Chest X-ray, PA view. Patient: 30 years old, sex M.
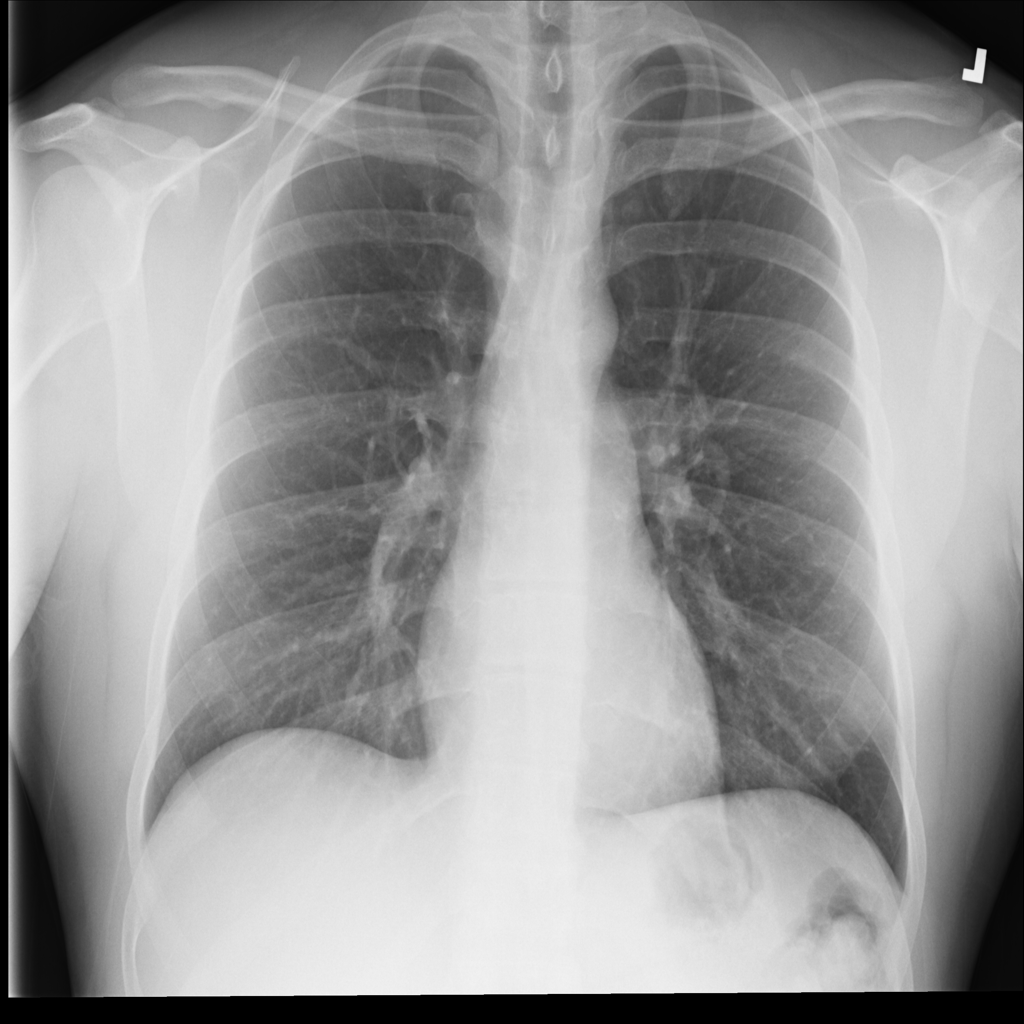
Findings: No Finding